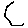
Label: hexagon